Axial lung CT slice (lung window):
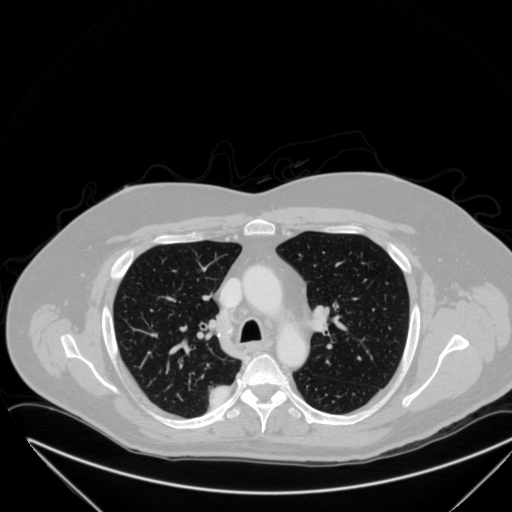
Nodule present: yes
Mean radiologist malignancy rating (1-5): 4